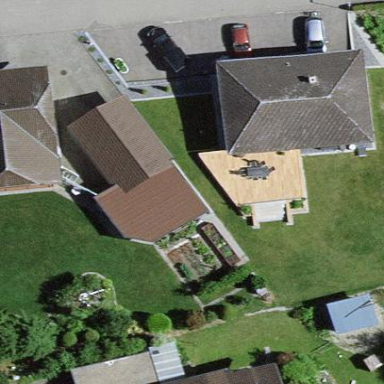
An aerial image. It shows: Garage.